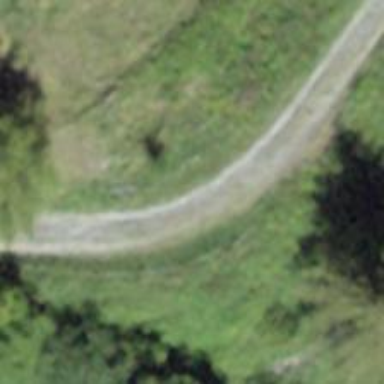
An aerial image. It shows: Track road with grade4 tracktype.